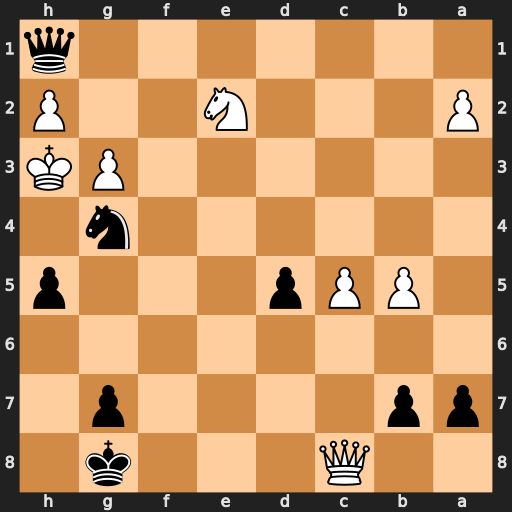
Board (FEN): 2Q3k1/pp4p1/8/1PPp3p/6n1/6PK/P3N2P/7q
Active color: b
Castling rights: -
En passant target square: -
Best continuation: Kh7 Kh4 Qxh2+ Kg5 Qxe2